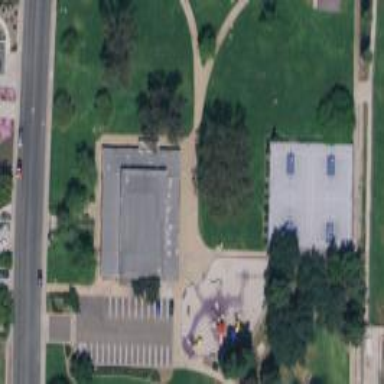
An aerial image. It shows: Lovely park for leisure and relaxation.